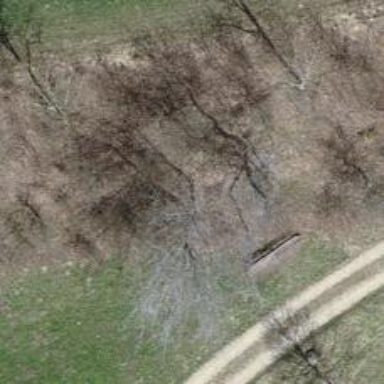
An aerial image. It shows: Bench.